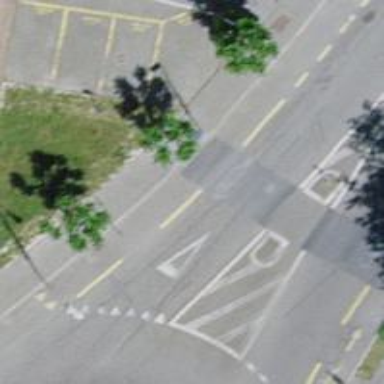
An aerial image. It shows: Kerb barrier.